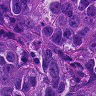
Metastatic tissue present: yes